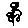
Label: flower